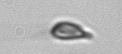
Label: Cryptophyta